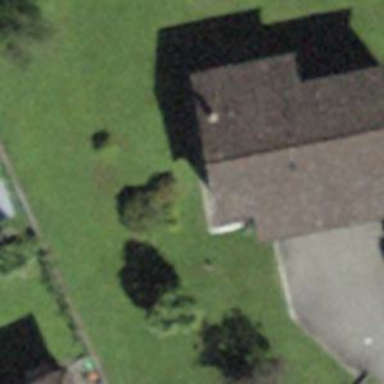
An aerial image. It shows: Detached building.